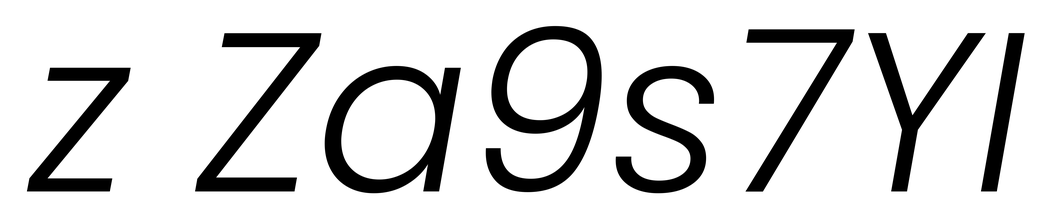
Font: Poppins-LightItalic